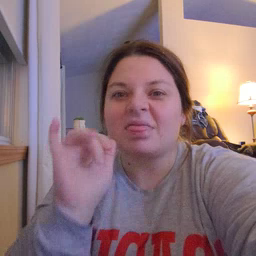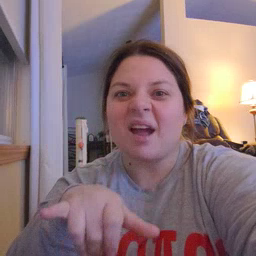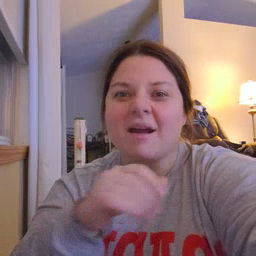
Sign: that